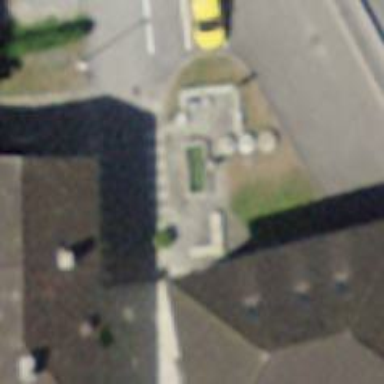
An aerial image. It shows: Beautiful fountain.